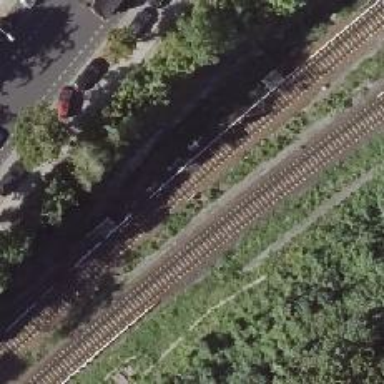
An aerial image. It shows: Solitary milestone along the railway.